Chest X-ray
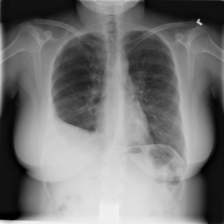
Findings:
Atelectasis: negative
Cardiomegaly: negative
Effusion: negative
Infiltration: negative
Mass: negative
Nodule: negative
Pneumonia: negative
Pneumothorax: negative
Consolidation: negative
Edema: negative
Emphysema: negative
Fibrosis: negative
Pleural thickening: negative
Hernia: negative